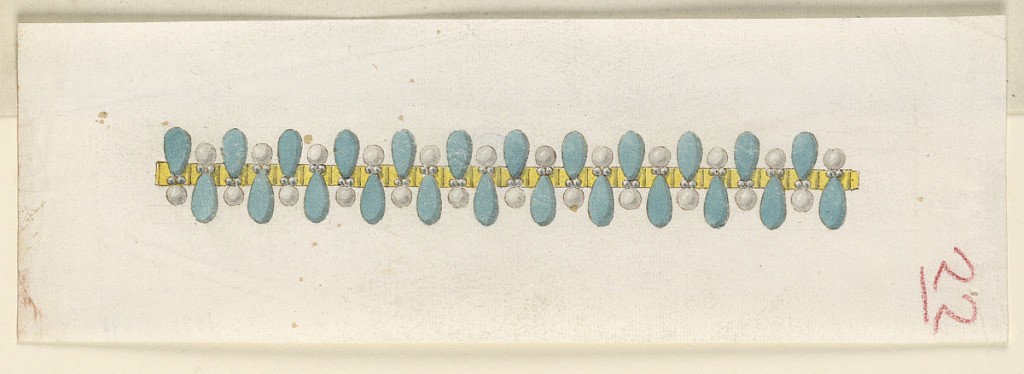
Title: Design for a Bracelet
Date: early 19th century
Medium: Pen and black ink, brush and gray wash, green, yellow watercolor, graphite on white laid paper
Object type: Drawing
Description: Horizontal rectangle. Upon a band of narrow gold squares are composite gem forms which resemble exclamation points. These composite forms, made up of green pear-like shape and round pearl element, alternate in orientation between top and bottom.